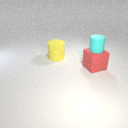
large yellow rubber cylinder behind large red rubber cube